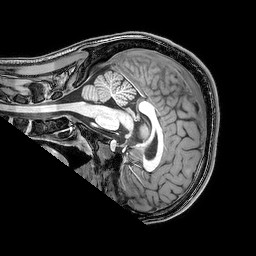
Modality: T1w
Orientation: sagittal
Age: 21
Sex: male